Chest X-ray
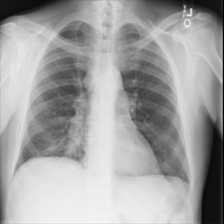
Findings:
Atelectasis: positive
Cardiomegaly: negative
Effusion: negative
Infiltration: negative
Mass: positive
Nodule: negative
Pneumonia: negative
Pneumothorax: negative
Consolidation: negative
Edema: negative
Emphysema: negative
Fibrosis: negative
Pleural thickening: negative
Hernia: negative